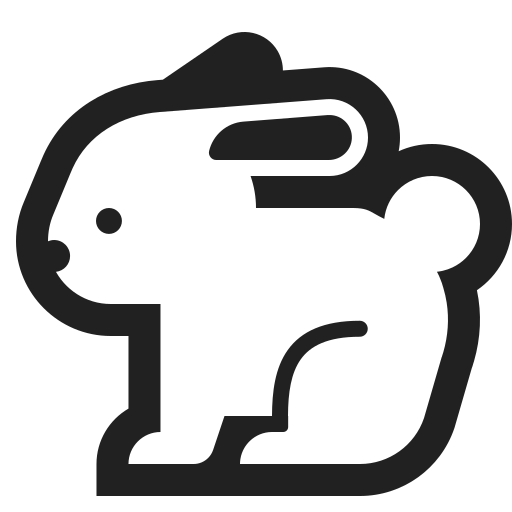
rabbit high contrast